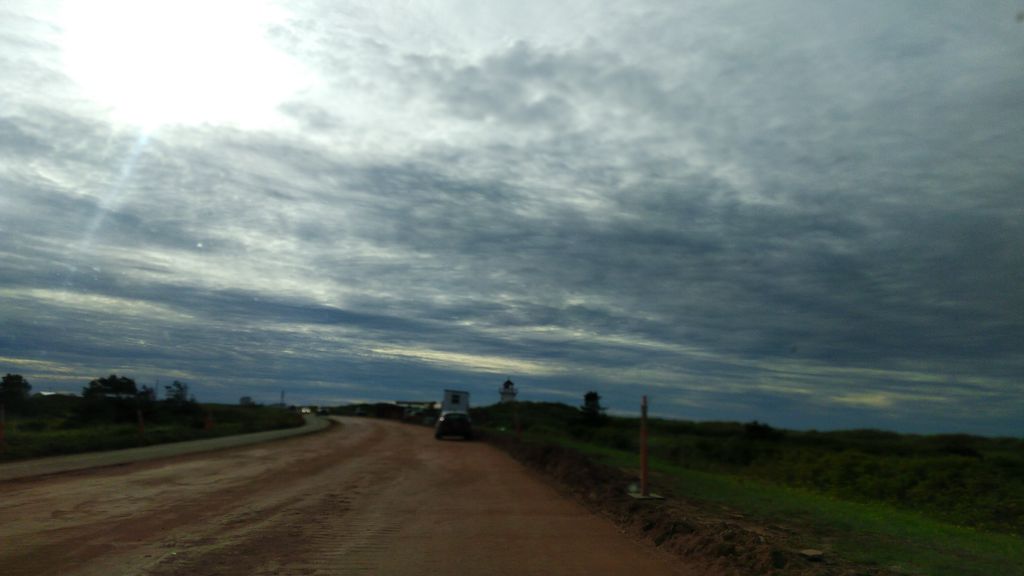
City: charlottetown